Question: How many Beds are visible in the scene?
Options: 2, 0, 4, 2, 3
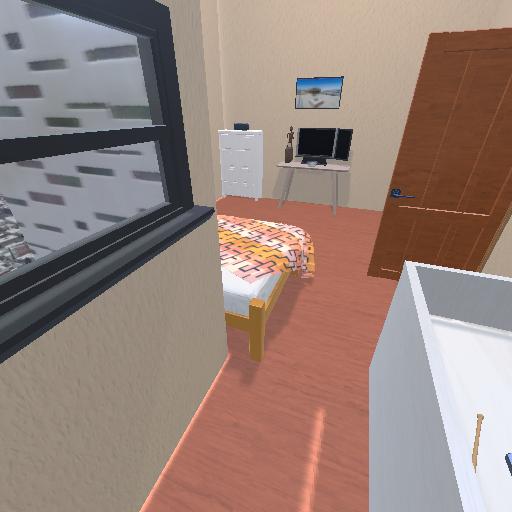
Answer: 2